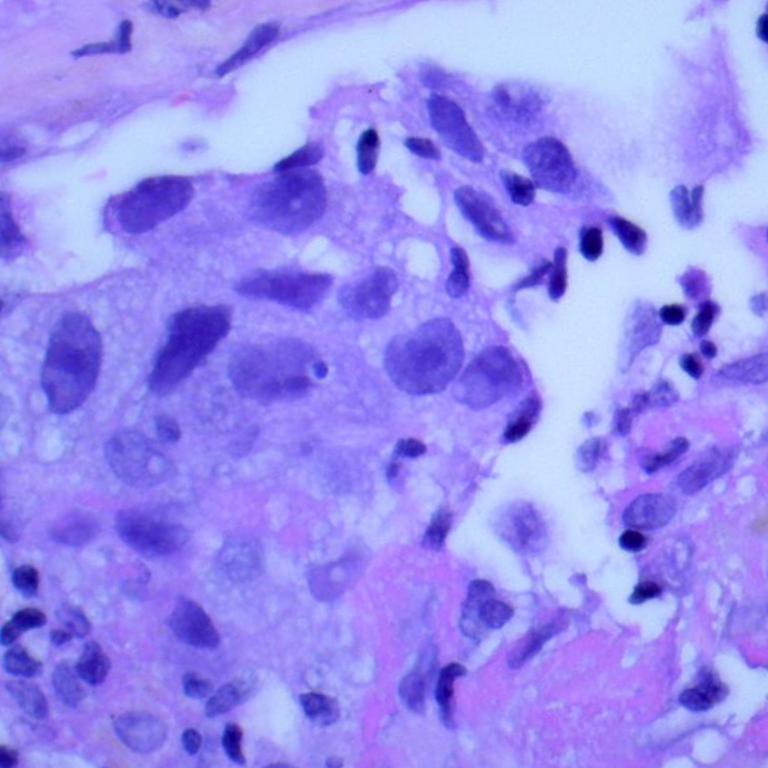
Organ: lung
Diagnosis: adenocarcinomas